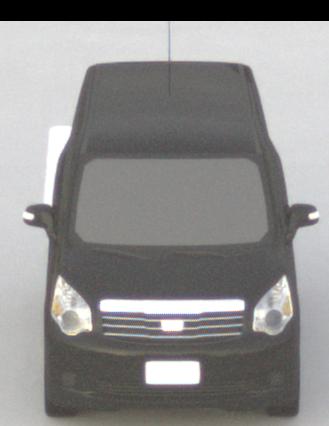
Make: Toyota
Model: Noah
Detailed model: Voxy R70G
Model produced from: 2007
Model produced until: 2013
Doors: 5
Color: black
Road condition: dry road
Daytime: sunrise or sunset
Contrast: low contrast